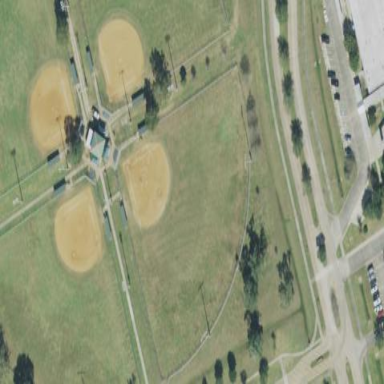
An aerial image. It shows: Baseball pitch for leisure land.